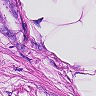
Metastatic tissue present: yes